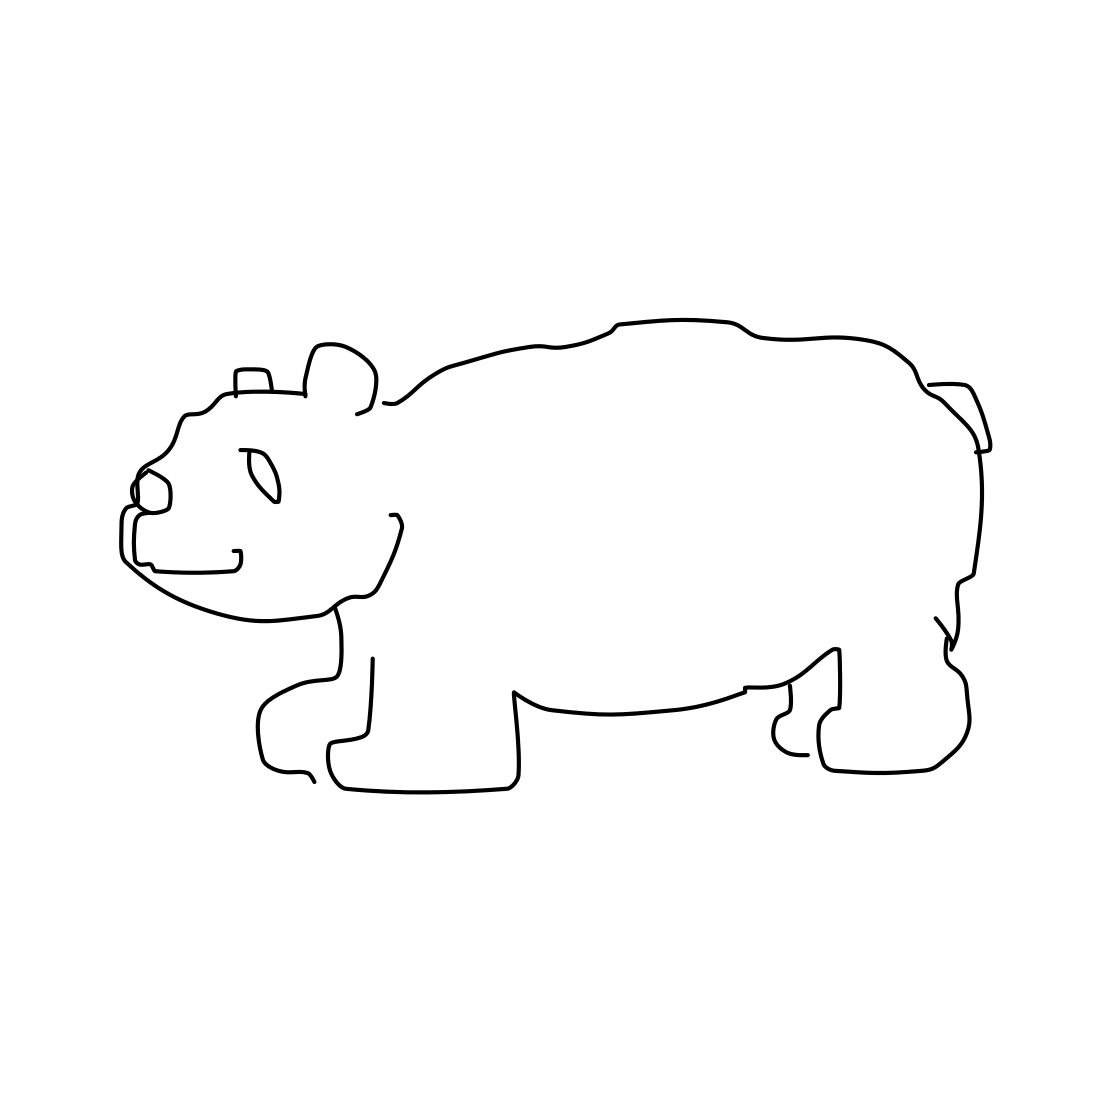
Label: bear (animal)